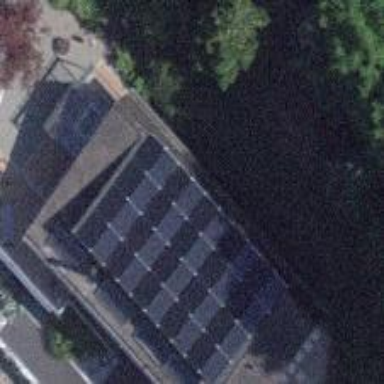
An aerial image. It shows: Solar power generator.